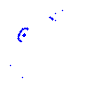
Particle: kaon